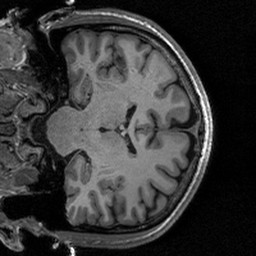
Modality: T1w
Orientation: coronal
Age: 29
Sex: male